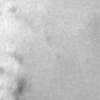
Label: no_change